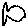
Label: fish